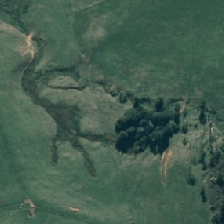
Land cover: indigenous_forest